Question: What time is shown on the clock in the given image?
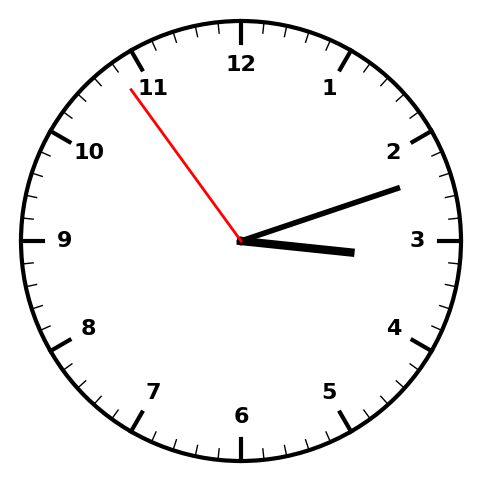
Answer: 03:11:54